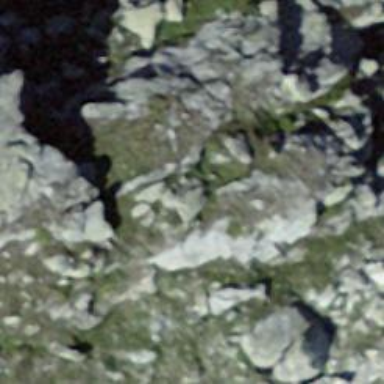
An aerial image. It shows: Natural cliff.